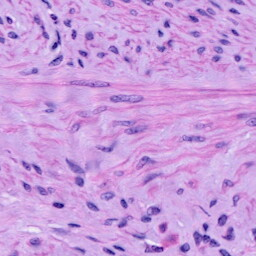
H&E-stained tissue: Cervix